Question: I have just installed Orchard CMS for the first time using first the manual option and then the Web Platform Installer option. Both options left me with this ugly screen:

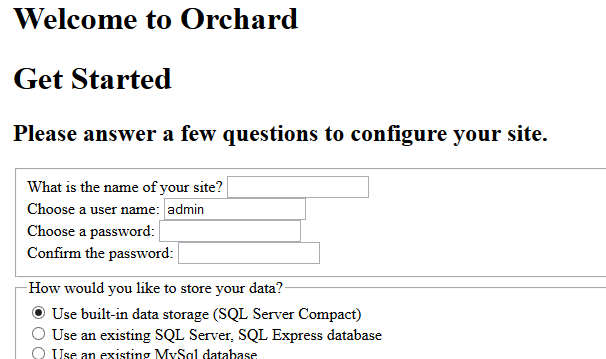
Answer: So anyway, it turns out that the application pool was set to .Net Framework 4.0 CLASSIC mode. I changed it to Integrated Mode, and now everything is pretty: